Question: I have set up a ASP.net MVC application which uses the default forms authentication. It uses the ASPNETDB.mdf like shown here:

I then set up another database connection which is similar to the NerdDinner.mdf file above.
I have a post that belongs to a user. It has a UserId value which needs to be a foreign key to the information in ASPNETDB.mdf. When I go to add a foreign key, I can only see information with regards to the table I made. How do I go about doing this?
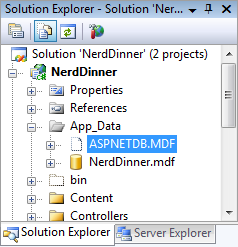
Answer: Even if it were possible (which is isn't), this would be a bad idea - chaining databases in this manner would only cause problems down the line.
- -
From <URL>:
> A FOREIGN KEY constraint can reference columns in or within the .
(emphasis mine)